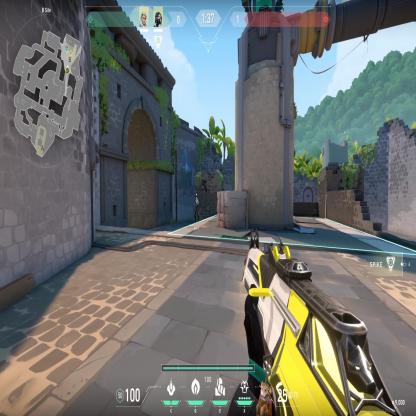
Label: teammate